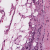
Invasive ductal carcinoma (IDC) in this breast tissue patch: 1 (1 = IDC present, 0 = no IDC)